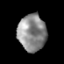
Tissue: prostate
Cell type: T cells
Senescence score: 0.3455
Nuclear area (px): 1014
Mean DAPI intensity: 139.282